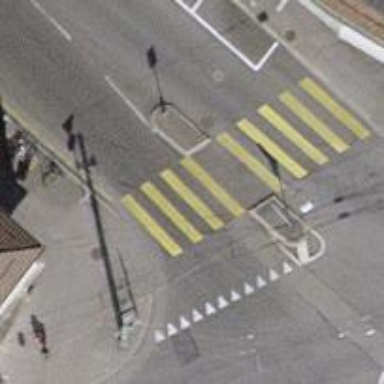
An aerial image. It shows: Marked road crossing with pedestrian island.